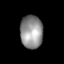
Tissue: lung
Cell type: Epithelial cells
Senescence score: 0.1899
Nuclear area (px): 734
Mean DAPI intensity: 143.813